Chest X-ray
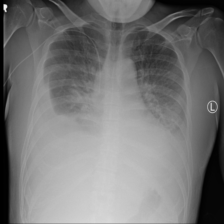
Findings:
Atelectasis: negative
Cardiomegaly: negative
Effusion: positive
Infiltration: negative
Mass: negative
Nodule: negative
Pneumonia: negative
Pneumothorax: negative
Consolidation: negative
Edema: negative
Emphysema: negative
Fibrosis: negative
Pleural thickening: negative
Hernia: negative